Question: I am trying to format JS Date () object with moment.js with mustache, however mustache doesn't pass evaluated value to function.
In backbone view:
'''
render: function () {
var user = this.user.toJSON (); //model
_.extend (user, {formatLastLoginAt: this.formatLastLoginAt});
var rendered = mustache.render (template, user);
this.$el.html (rendered);
return this;
},
formatLastLoginAt: function () {
return function (lastLoginAt) {
return moment (lastLoginAt).format ('Do MMMM YYYY');
}
}
'''
user object binding:

In template:
'''
{{#lastLoginAt}}
<tr>
<td>Last Login:</td>
<td>{{#formatLastLoginAt}}{{lastLoginAt}}{{/formatLastLoginAt}}</td>
</tr>
{{/lastLoginAt}}
'''
'moment.js' gives 'NaN' error as 'lastLoginAt' pass in as literal string "{{lastLoginAt}}" rather than its 'Date ()' value.
Tried with 'moment ().format ()', it works. Thus the lambda construct should be ok and '{{#lastLoginAt}}' is non-empty.
Anything I missed out? Appreciate your advice. Thank you.
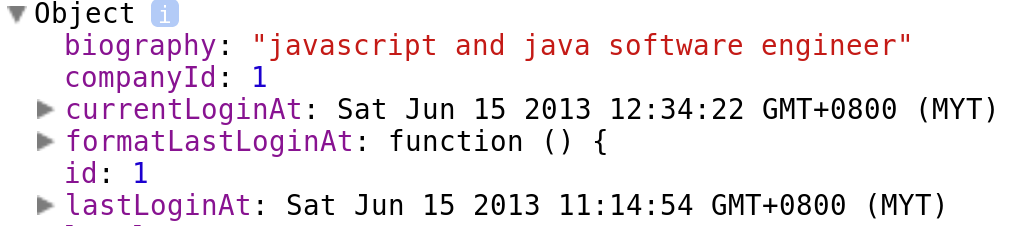
Answer: Mustache won't render the contents for you. Your function takes one argument, 'lastLoginAt', but Mustache will pass you another: 'render'. Calling 'render' with 'lastLoginAt' will expand the variable:
'''
formatLastLoginAt: function () {
return function (lastLoginAt, render) {
lastLoginAt = render(lastLoginAt); // expand variable
return moment (lastLoginAt).format ('Do MMMM YYYY');
}
}
'''